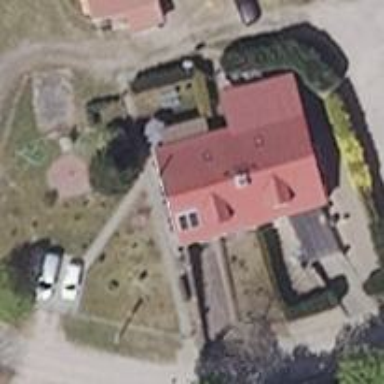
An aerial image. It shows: House with multiple parts.